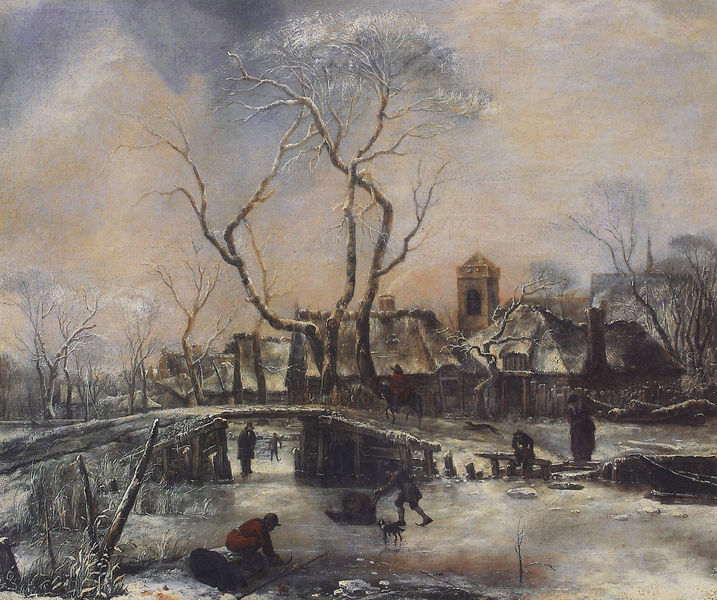
Titel: Winterlandschaft
Künstler: Jan van de Capelle
Institution: Den Haag, Mauritshuis
Schlagwörter: baum, blau, gemälde, himmel, weiß, bäume, kirchturm, landschaft, menschen, ocker, see, stadt, ufer, äste, hintergrund, vordergrund, eis, hund, rot, schnee, holland, niederlande, häuser, kalt, brücke, kirche, rauch, personen, arbeit, kamin, pferd, reiter, schornstein, turm, fischer, dorf, dächer, winter, kälte, mäntel, kaputt, reif, frost, schlitten, angeln, mittelgrund, vereist, zugefroren, kirhe, flandern, eisfläche, eislaufen, rutschen, strohdächer, schlittschuhfahren, kalte, schitten, schlittschuhlaeufer, winter kalt schnee, gefroren see, efroren, wintereislaufen